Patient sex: M
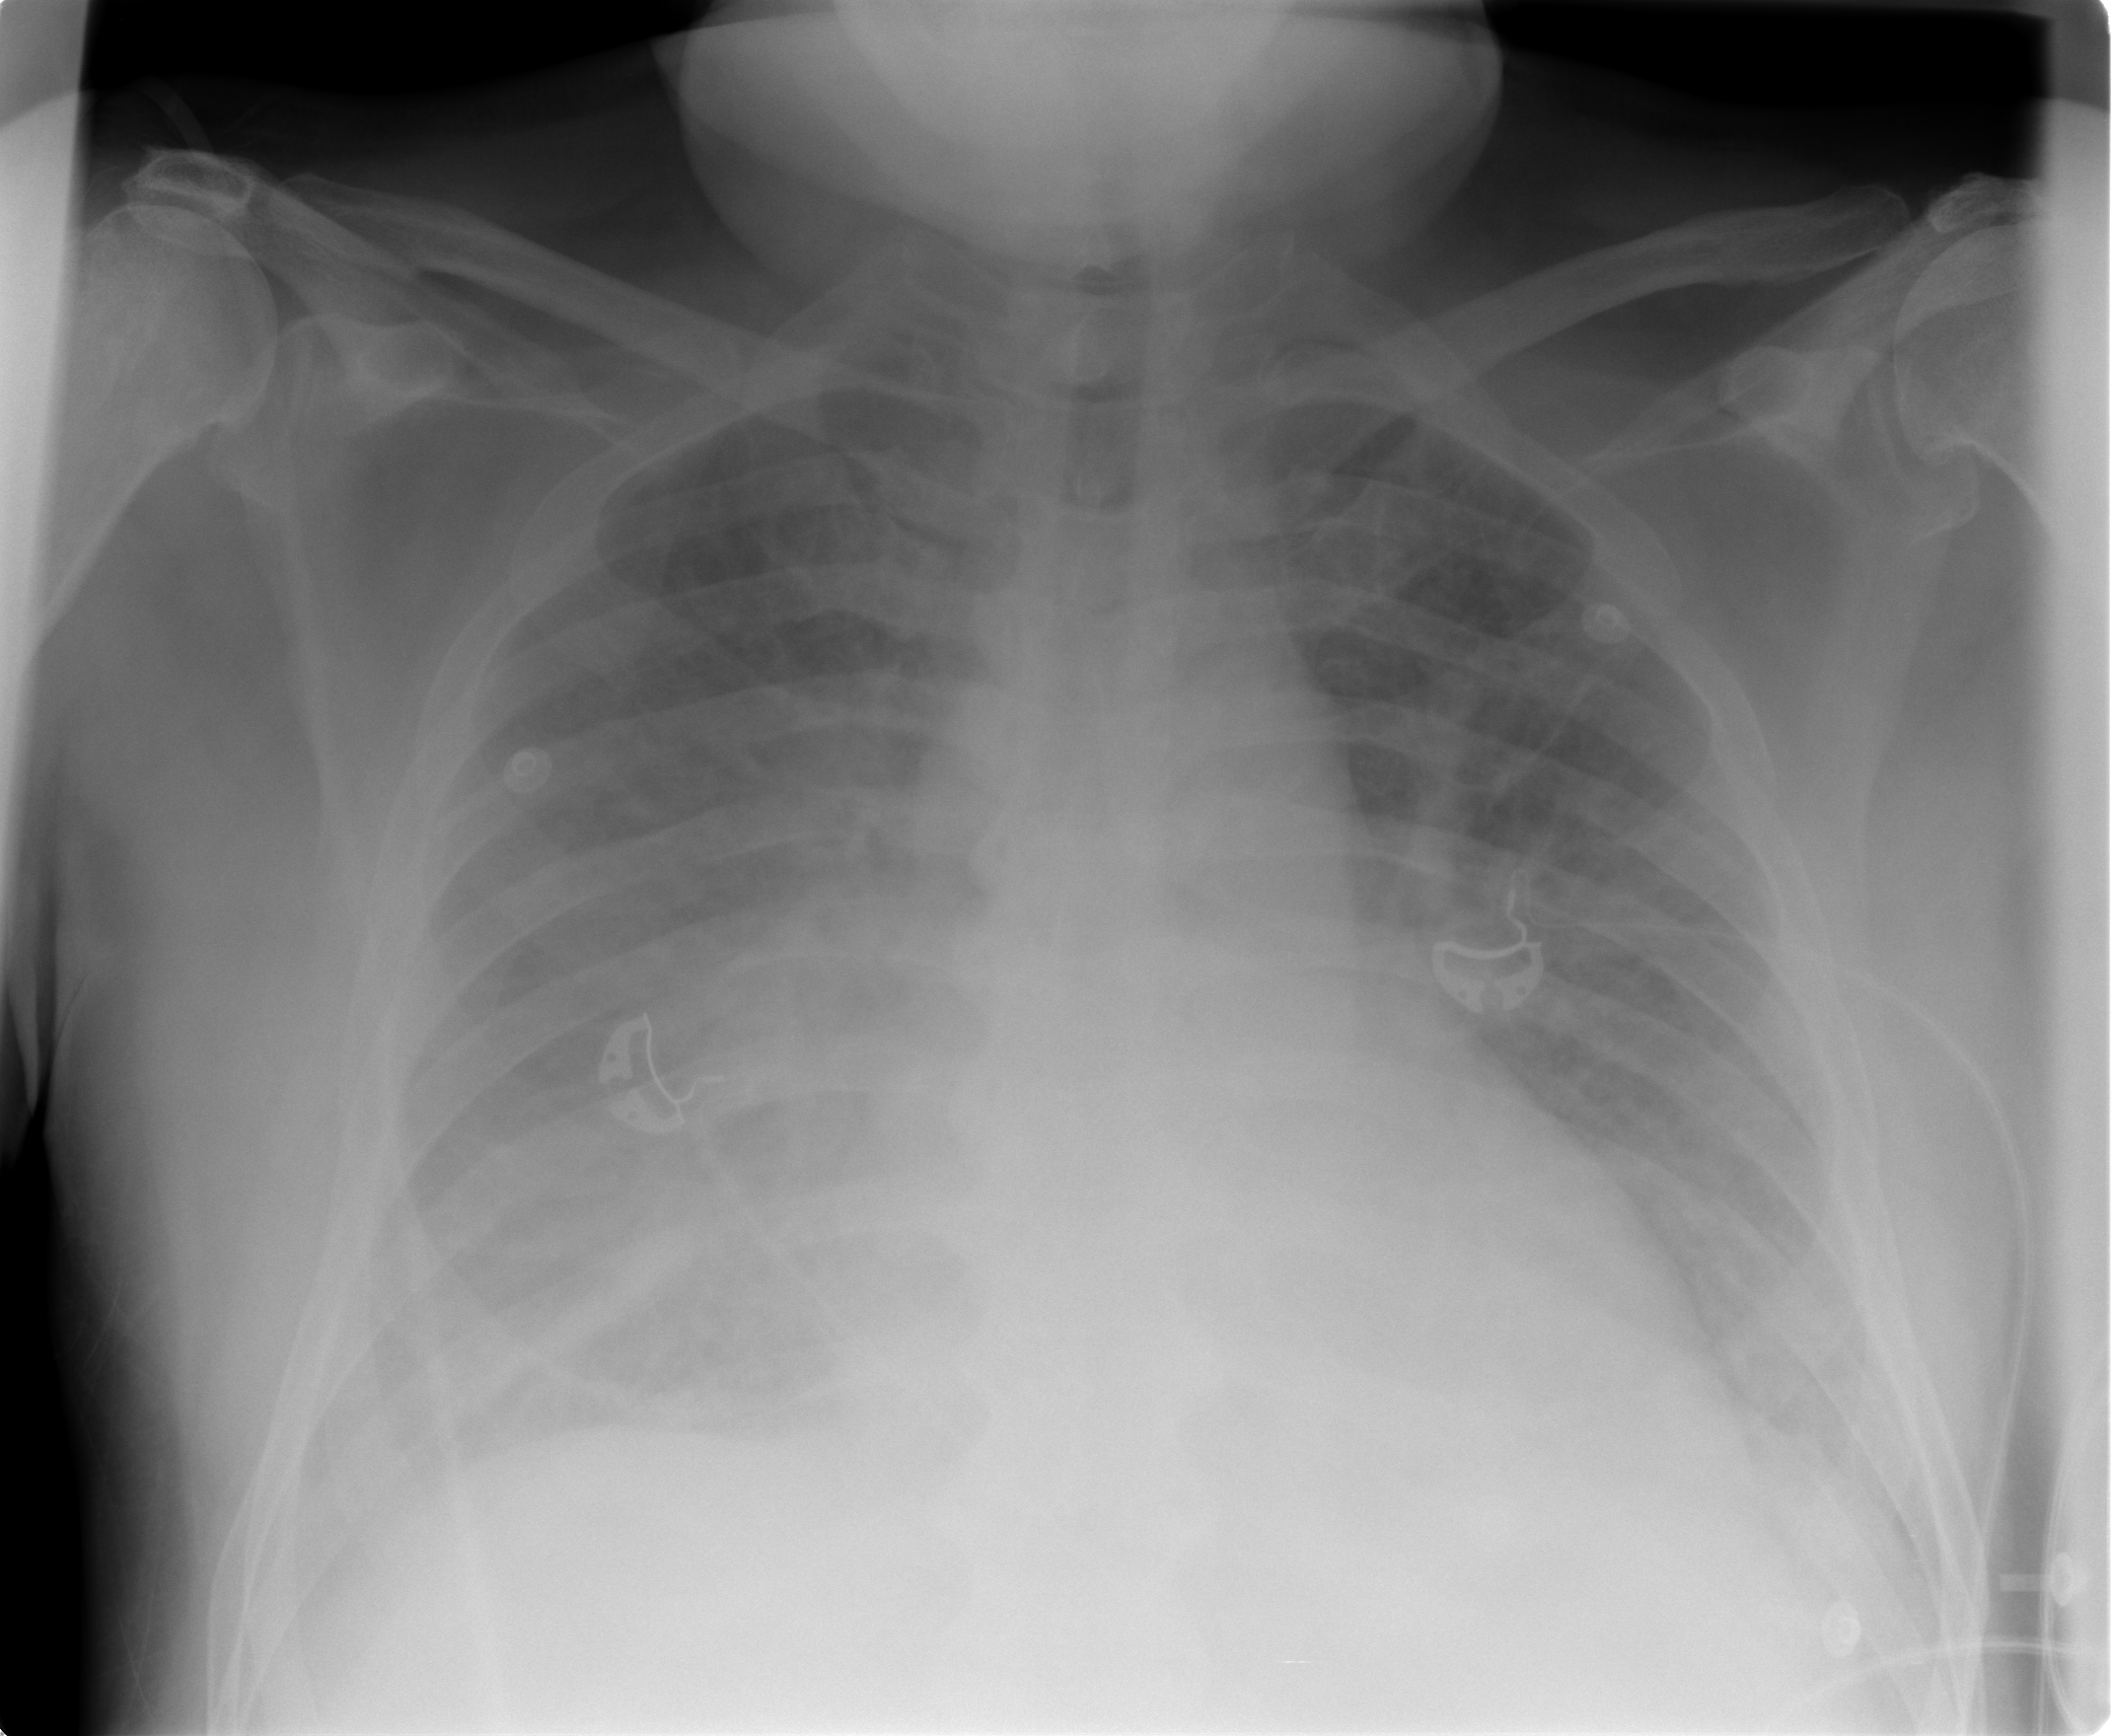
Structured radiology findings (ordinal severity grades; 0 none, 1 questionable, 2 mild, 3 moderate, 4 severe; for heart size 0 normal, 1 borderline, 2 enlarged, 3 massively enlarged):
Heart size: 0
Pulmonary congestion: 1
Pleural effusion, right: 2
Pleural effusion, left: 2
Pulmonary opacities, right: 2
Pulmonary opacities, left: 2
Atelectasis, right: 2
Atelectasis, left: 2